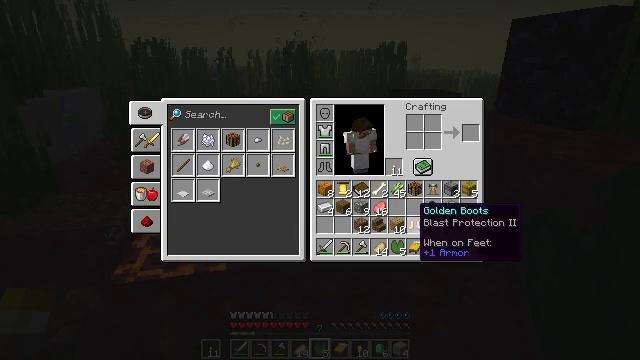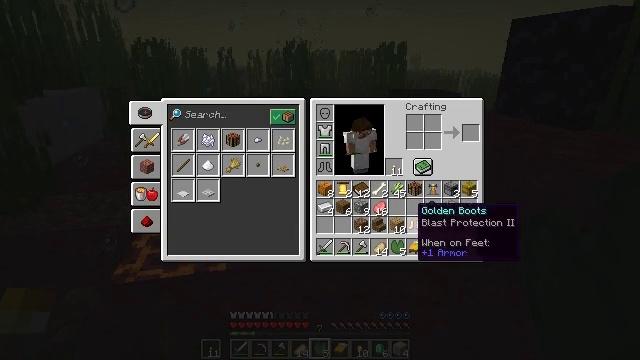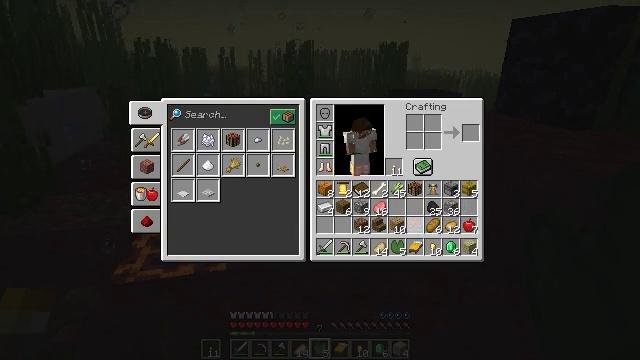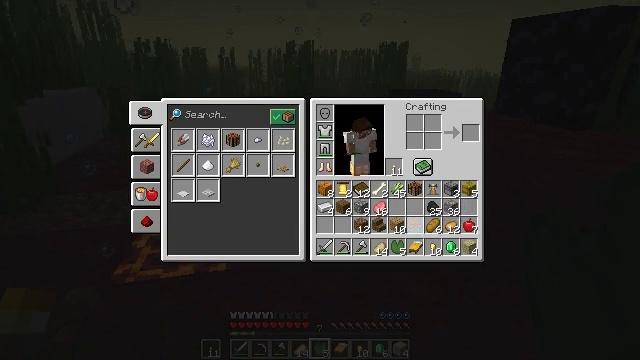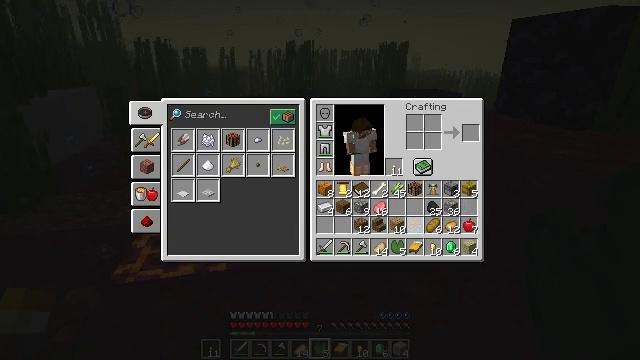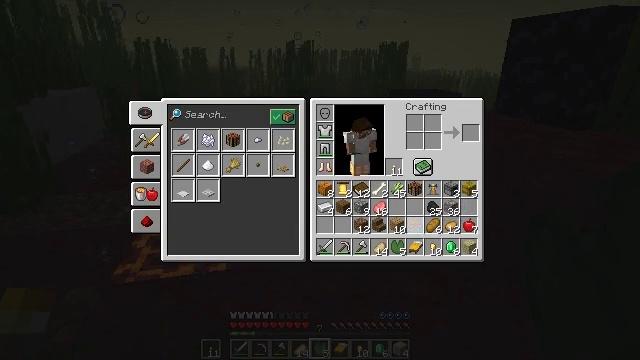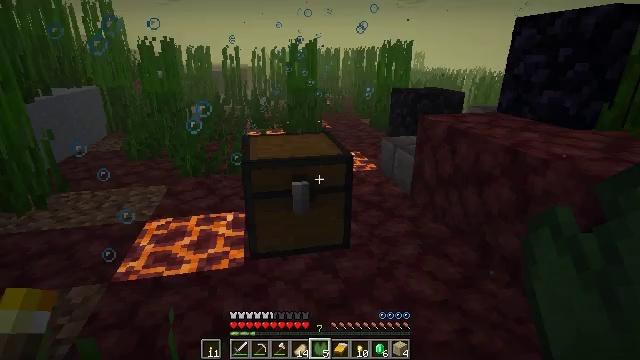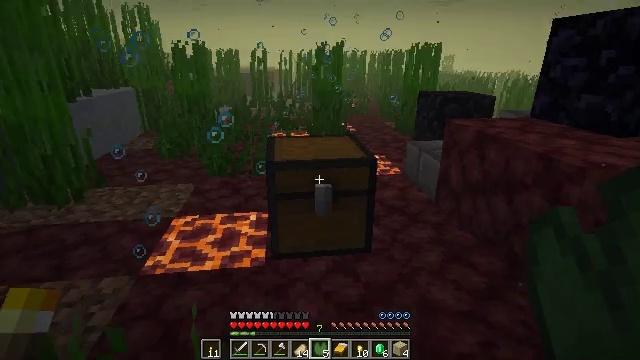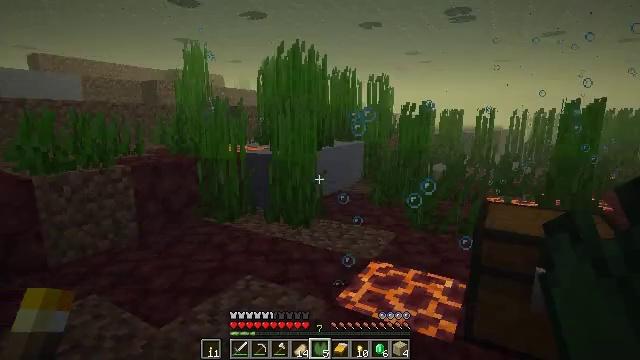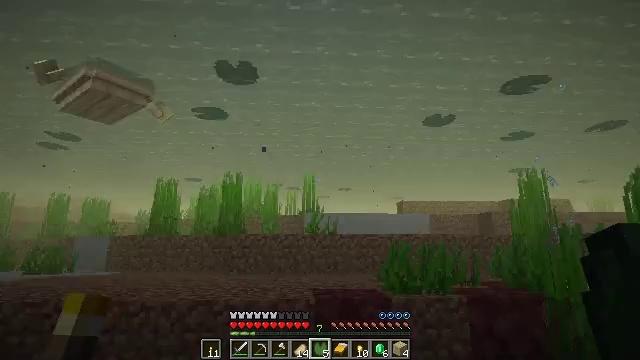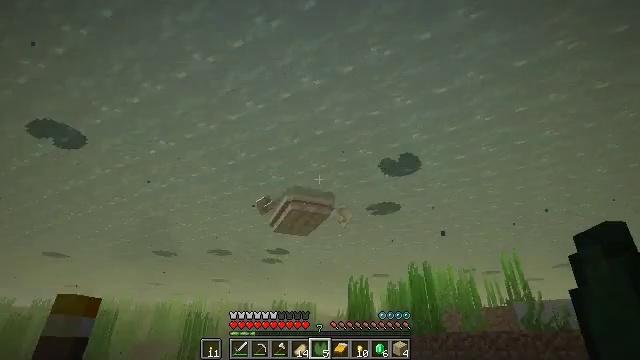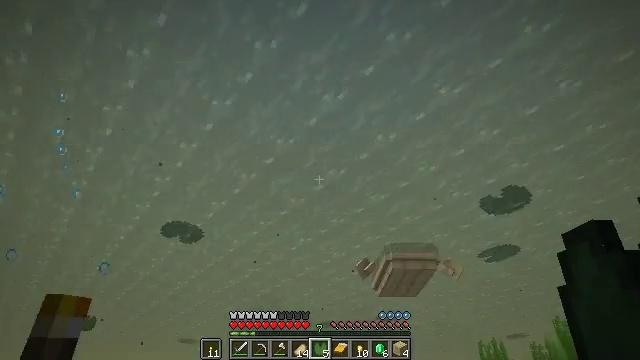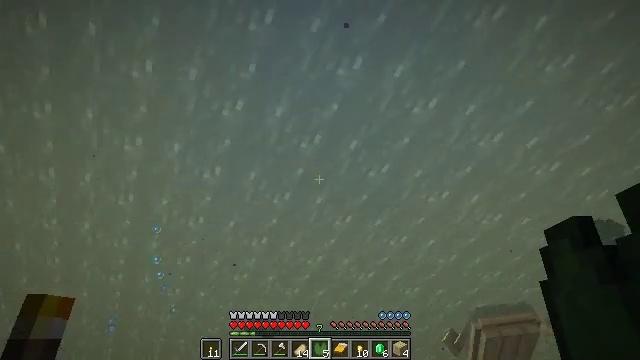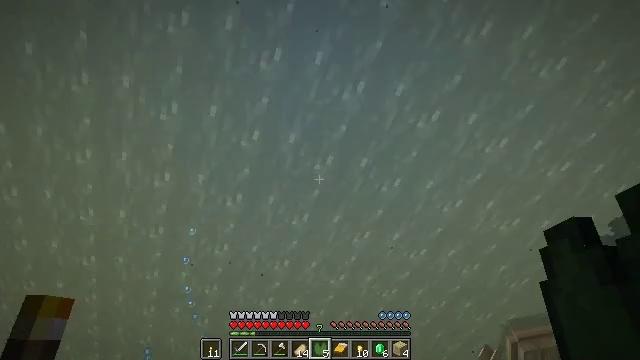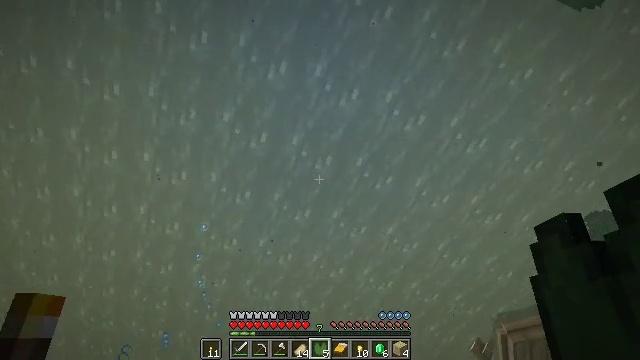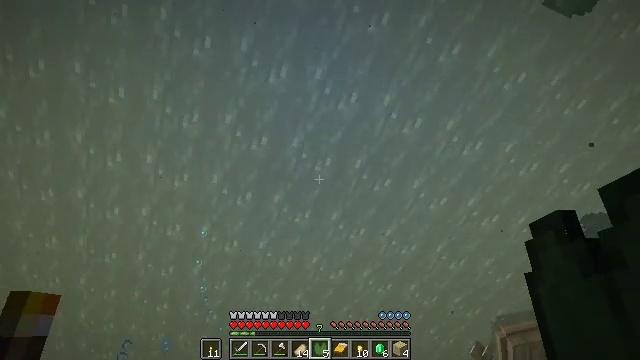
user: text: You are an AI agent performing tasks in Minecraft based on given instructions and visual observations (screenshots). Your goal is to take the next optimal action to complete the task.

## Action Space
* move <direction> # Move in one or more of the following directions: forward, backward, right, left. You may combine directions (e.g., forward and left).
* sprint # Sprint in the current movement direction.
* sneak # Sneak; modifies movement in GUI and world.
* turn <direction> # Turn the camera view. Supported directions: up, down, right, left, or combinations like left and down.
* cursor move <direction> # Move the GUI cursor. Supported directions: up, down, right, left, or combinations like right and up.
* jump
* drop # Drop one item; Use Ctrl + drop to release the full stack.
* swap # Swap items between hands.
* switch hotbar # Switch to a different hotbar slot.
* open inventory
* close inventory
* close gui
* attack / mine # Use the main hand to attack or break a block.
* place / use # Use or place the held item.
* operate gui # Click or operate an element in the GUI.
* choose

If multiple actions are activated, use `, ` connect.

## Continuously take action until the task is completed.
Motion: motion action
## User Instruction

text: Remove a lily pad from the inventory.
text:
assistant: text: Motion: sneak
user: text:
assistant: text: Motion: sneak, operate gui
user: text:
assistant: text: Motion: sneak, operate gui
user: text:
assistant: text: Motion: sneak, operate gui
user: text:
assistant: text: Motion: no_op
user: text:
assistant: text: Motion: no_op
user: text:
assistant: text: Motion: turn left
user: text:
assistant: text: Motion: turn left and up
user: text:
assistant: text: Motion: turn left and up
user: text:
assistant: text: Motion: turn left and up
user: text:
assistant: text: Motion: move forward, sprint, turn left and up
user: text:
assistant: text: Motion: move forward, sprint, turn left and up
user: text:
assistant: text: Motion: move forward, sprint, turn left and up, jump
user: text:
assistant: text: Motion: move forward, sprint, turn up, jump
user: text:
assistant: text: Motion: move forward, sprint, turn up, jump
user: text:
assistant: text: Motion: move forward, sprint, turn left, jump
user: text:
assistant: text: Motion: move forward, sprint
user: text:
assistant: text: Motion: move forward, sprint, turn right
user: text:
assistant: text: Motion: move forward, sprint, turn right and down
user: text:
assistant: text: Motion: move forward, sprint, turn right and down
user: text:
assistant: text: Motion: move forward, sprint, turn right and down
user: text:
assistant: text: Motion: move forward, sprint, turn right and down
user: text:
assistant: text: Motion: move forward, sprint, turn right and down
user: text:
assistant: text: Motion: move forward, sprint, turn right and down
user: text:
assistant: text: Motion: move forward, sprint, turn down, drop
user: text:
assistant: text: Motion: move forward, sprint, turn right and down, drop
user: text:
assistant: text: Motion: move forward, sprint, turn down, drop
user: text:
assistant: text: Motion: move forward, sprint, turn down, drop
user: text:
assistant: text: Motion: move forward, sprint
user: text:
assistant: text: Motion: move forward, sprint